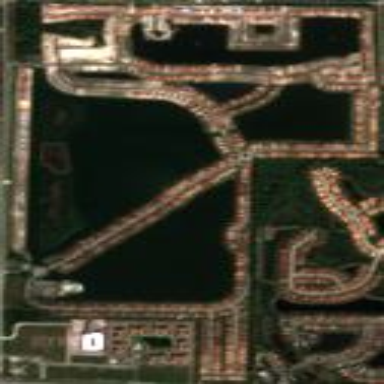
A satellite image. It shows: Gated residential area.